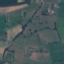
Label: Pasture